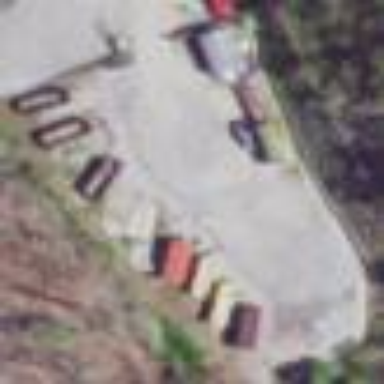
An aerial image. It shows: Waste transfer station enclosed by chain link fence.